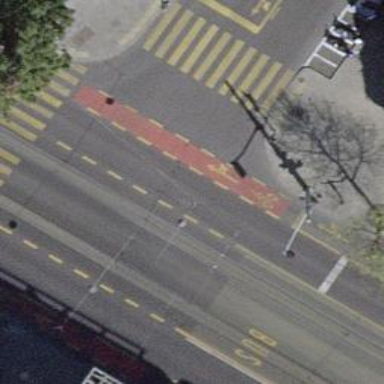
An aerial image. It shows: Road with traffic signals.